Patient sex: M
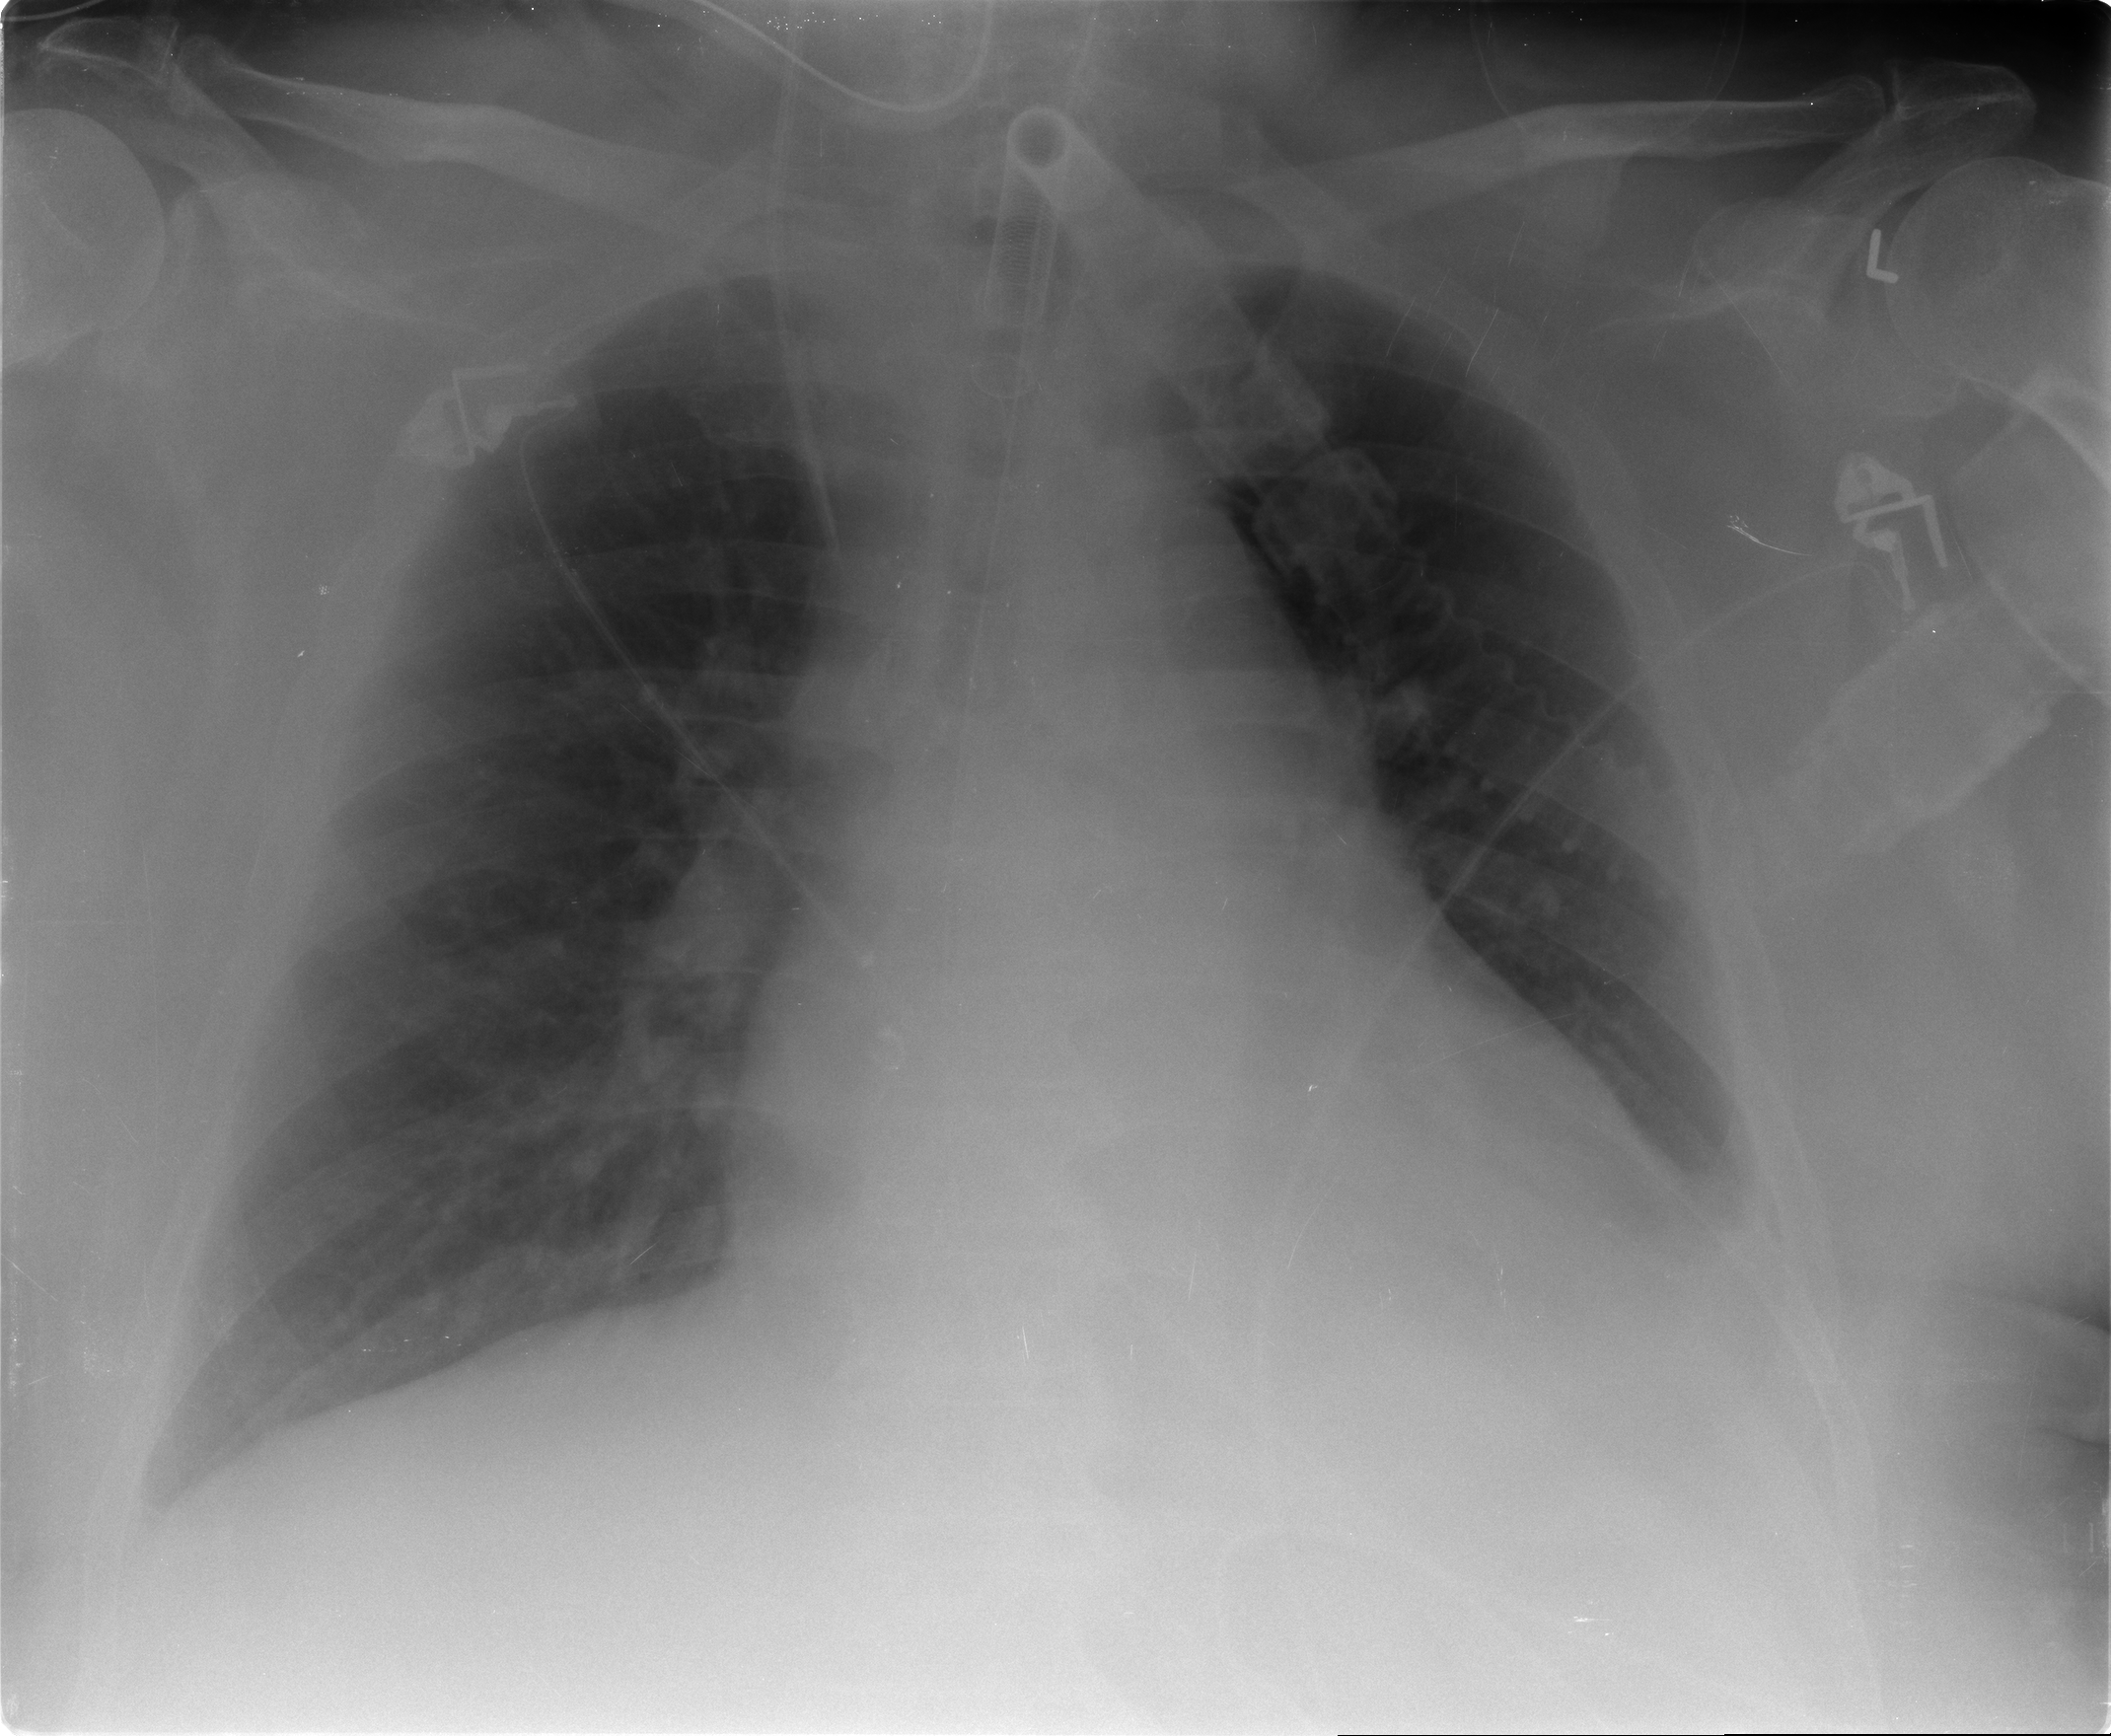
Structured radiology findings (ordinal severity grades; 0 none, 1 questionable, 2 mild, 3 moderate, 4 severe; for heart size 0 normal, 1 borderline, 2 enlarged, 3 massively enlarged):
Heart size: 3
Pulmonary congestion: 1
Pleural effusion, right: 0
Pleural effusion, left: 1
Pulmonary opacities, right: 0
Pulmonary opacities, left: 0
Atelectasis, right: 2
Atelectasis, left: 2